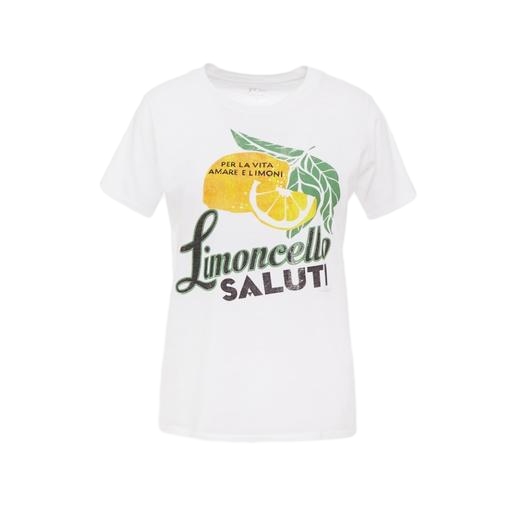
front t-shirt, cool t-shirt, white watermelon print t-shirt, white background